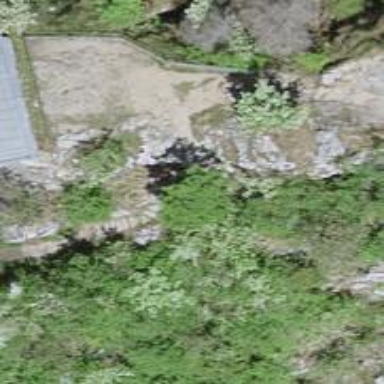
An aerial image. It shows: Rock steps on the road.